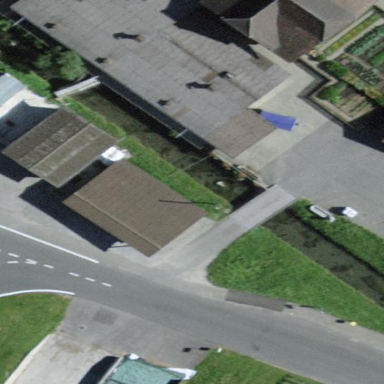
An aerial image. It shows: View of roof of building.